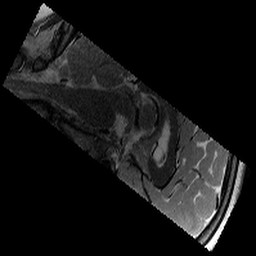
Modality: T2w
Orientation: sagittal
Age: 9
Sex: male
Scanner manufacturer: siemens
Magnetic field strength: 3 T
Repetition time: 9.23 s
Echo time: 0.067 s